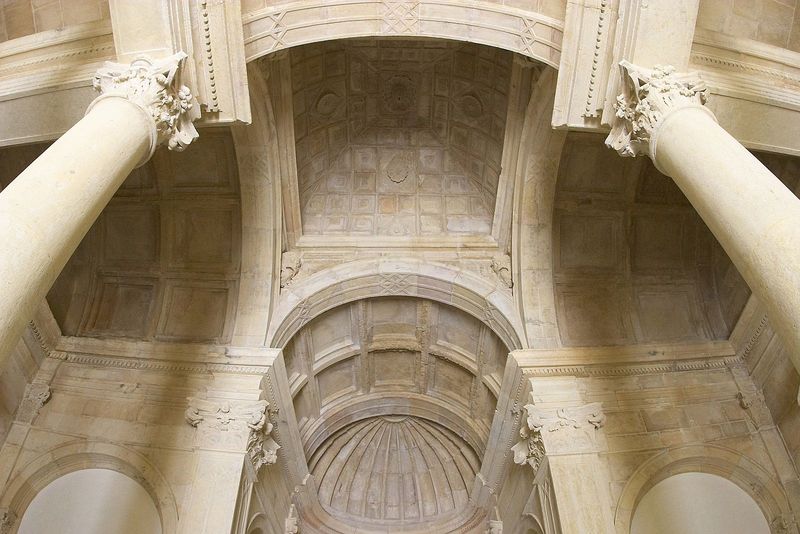
Titel: Kapelle, Capela de Nossa Senhora da Conceicao, in Tomar
Standort: Tomar, Capela de Nossa Senhora da Conceicao (EU - P - Ribatejo)
Schlagwörter: schatten, hell, licht, marmor, säule, säulen, weiss, blick, gebäude, beige, architektur, stein, steine, innenraum, kirche, decke, innen, bogen, perspektive, kuppel, detail, foto, oben, bögen, nische, gewölbe, dom, schlicht, kapitelle, kapitell, kreuze, rosette, rundbögen, kapelle, korinthisch, gefache